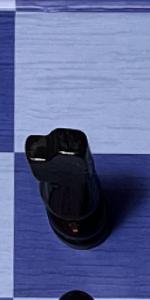
Label: Knight_Black